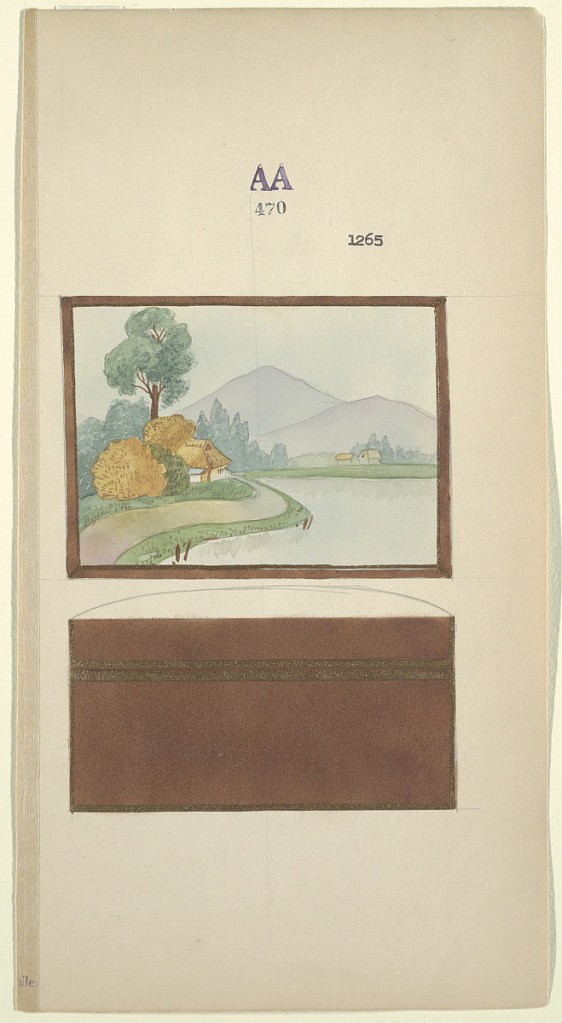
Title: Design for a Box
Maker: Noritake, Japan and New York, New York, USA
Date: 1880–1910
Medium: Brush and watercolor, gold gouache, graphite on cream paper
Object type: Drawing
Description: Top and side view of rectangular box decorated with gold and a landscape with a cottage, a path, and a lake at right, mountains in the distance.